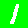
Digit: 1